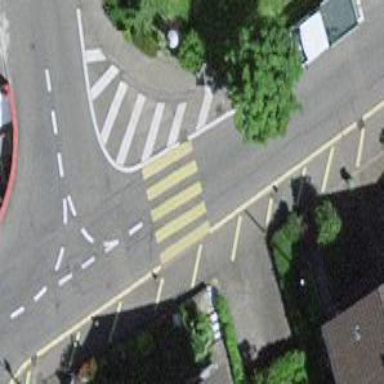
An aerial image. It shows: Uncontrolled zebra crossing on the road.